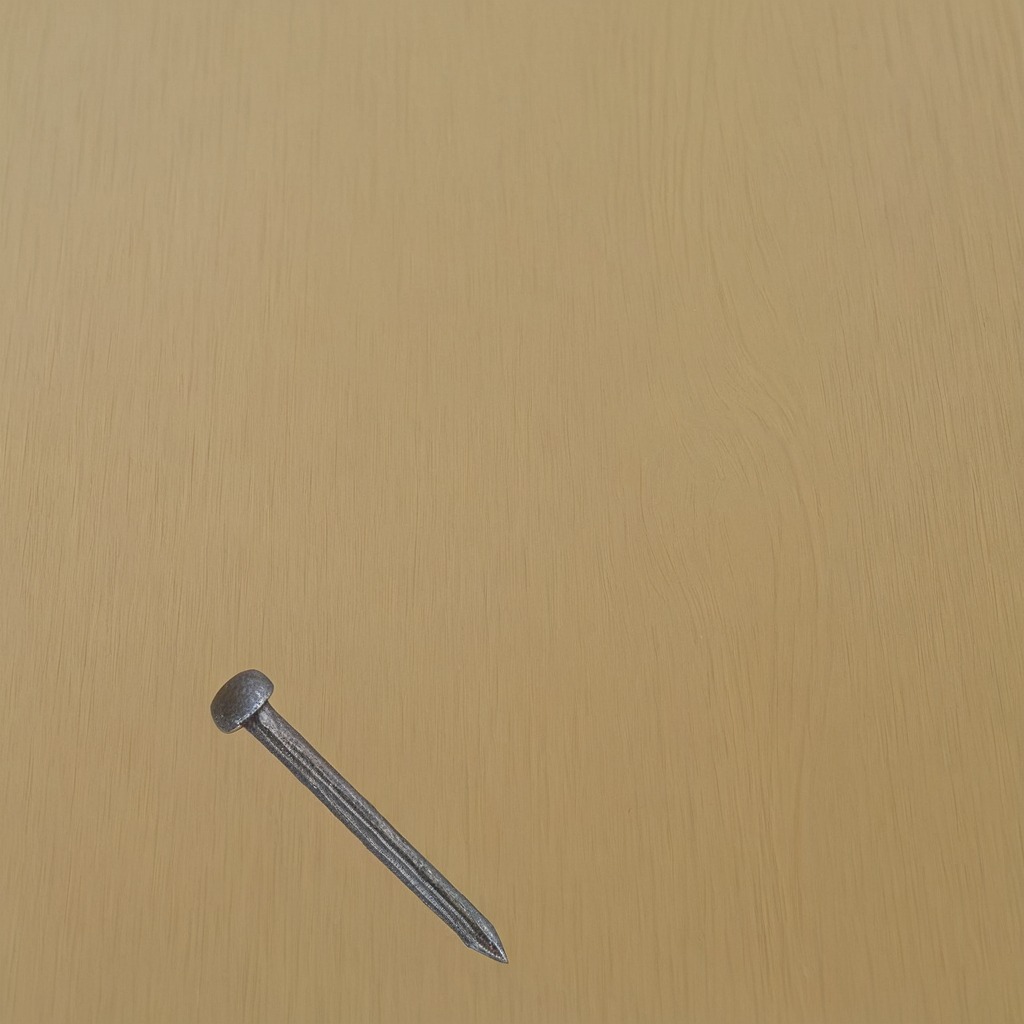
A iron nail lies on a plywood surface in a paint workshop lit by afternoon window light.